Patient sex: F
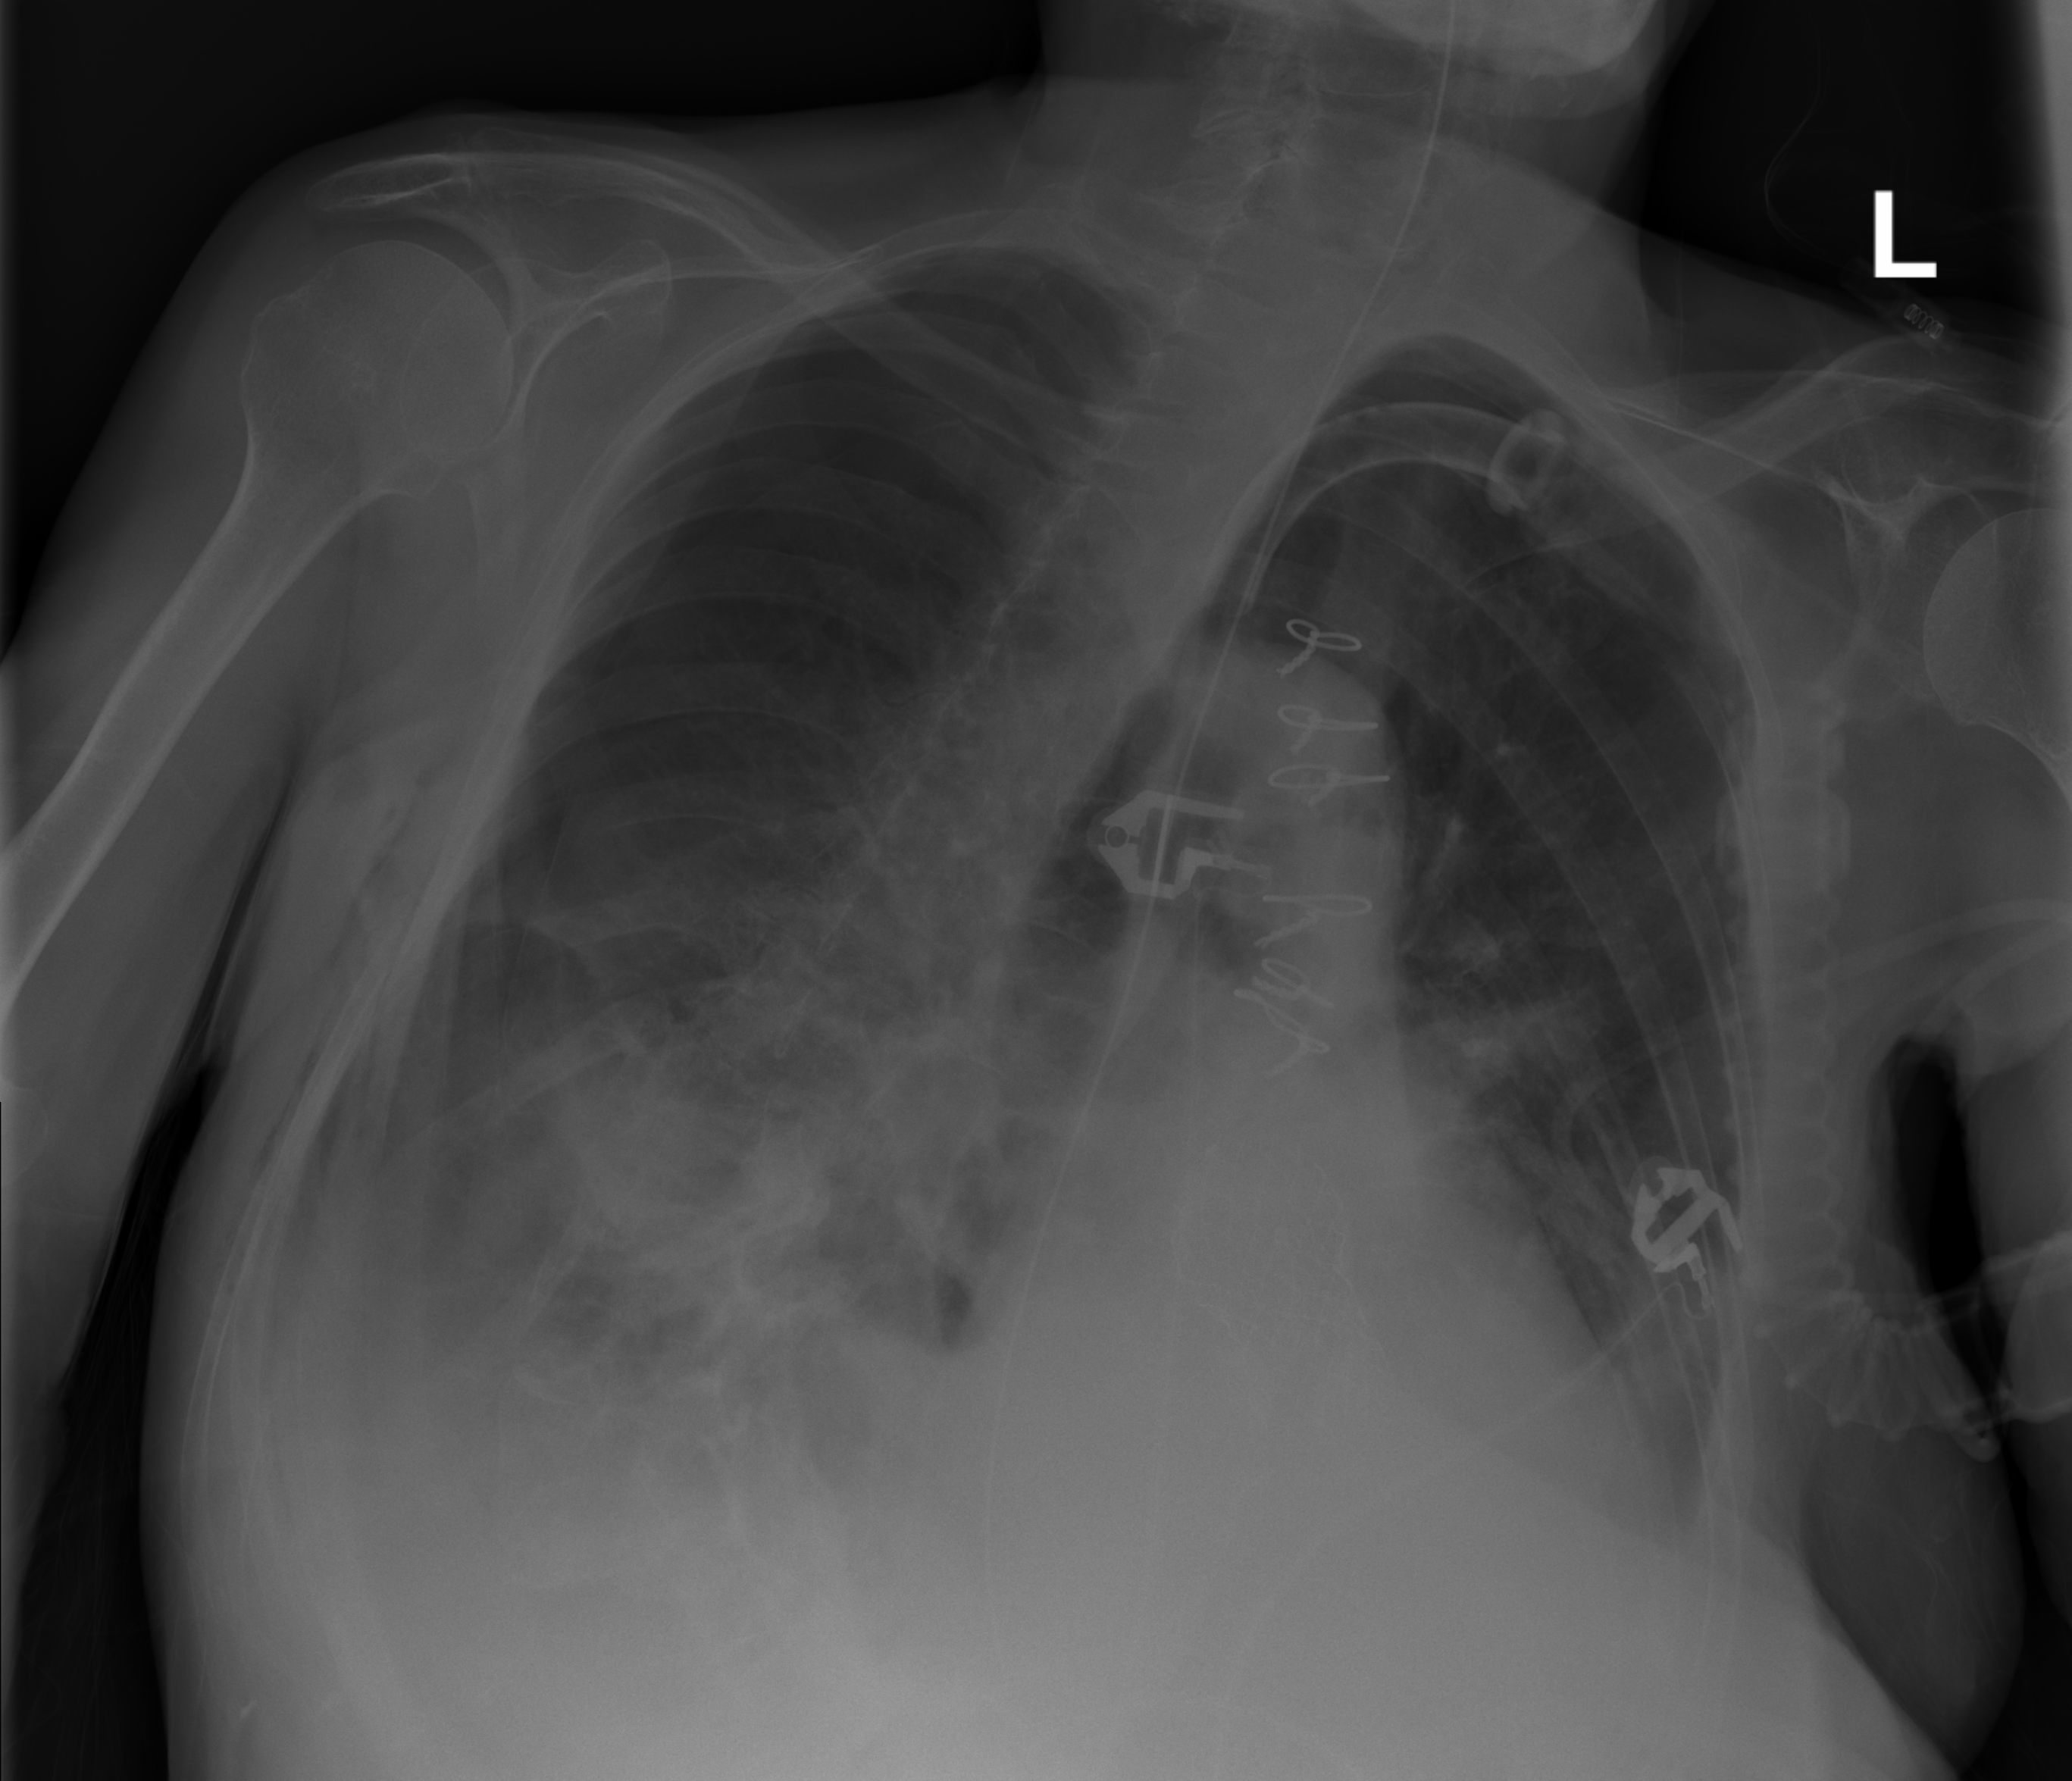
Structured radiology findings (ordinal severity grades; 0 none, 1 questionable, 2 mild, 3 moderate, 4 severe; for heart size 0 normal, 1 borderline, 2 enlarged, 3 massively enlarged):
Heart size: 0
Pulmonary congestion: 0
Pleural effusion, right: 0
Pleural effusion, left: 2
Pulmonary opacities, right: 0
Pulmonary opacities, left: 0
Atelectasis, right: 0
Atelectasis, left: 2